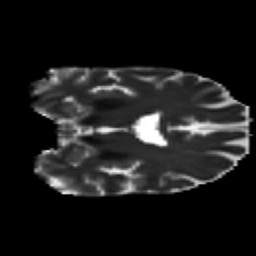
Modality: T2w
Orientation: coronal
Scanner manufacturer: ge
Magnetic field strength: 3 T
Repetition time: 17 s
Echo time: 0.0874 s